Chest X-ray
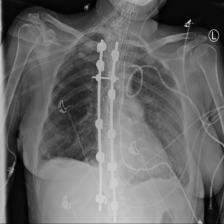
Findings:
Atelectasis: negative
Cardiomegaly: negative
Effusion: negative
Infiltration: negative
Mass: negative
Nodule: negative
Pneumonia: negative
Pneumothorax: negative
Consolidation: negative
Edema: negative
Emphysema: negative
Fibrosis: negative
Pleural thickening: negative
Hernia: negative